Field crop: maize
Growth stage: 1
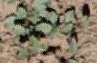
Species: convolvulus